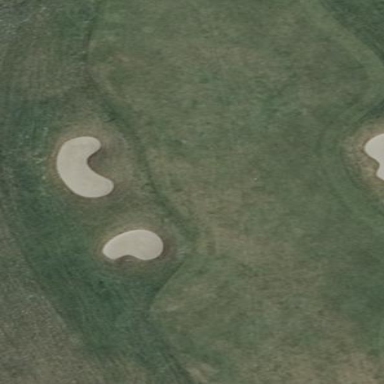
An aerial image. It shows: Scenic golf fairway.